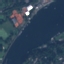
Land use / land cover: River